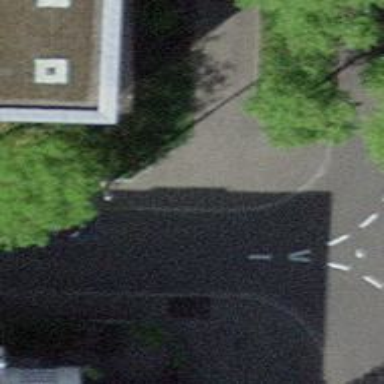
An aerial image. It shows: Unmarked road crossing.